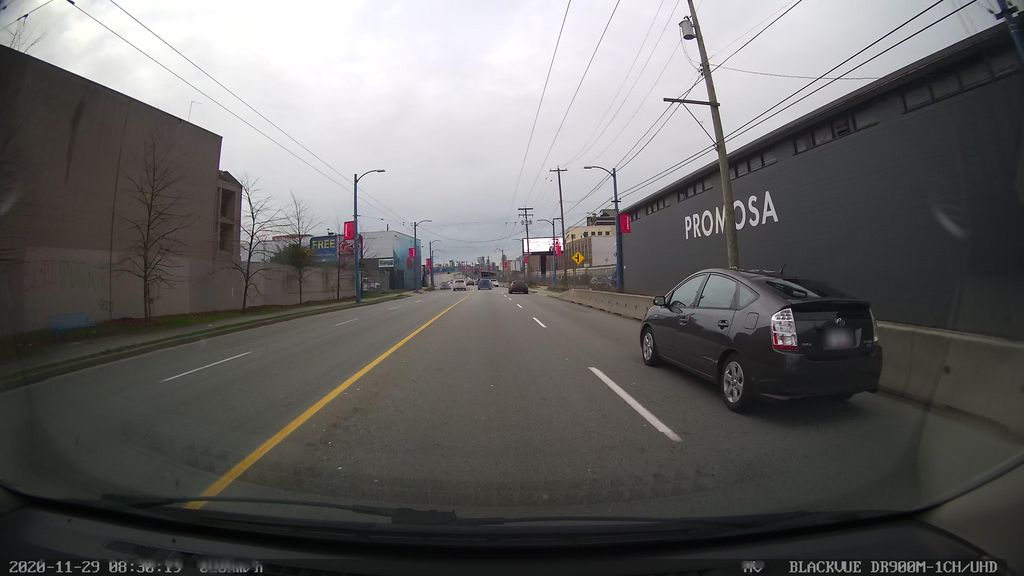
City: vancouver